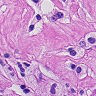
Metastatic tissue present: yes